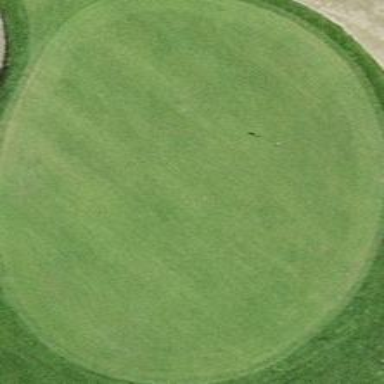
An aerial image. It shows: Grassy pitch designated for golf. It features vibrant green golf course.